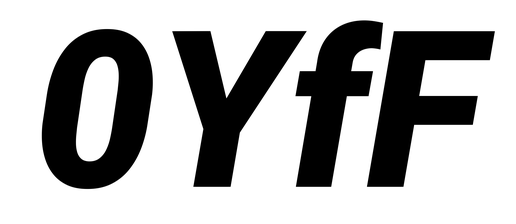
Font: Roboto-Italic_Black_Italic